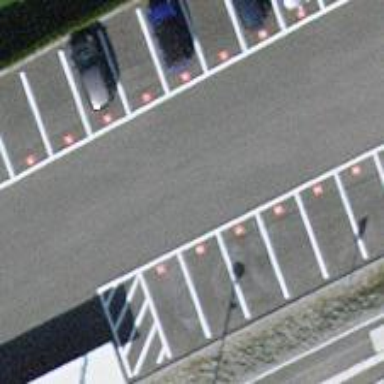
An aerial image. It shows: Parking area with park and ride facility.